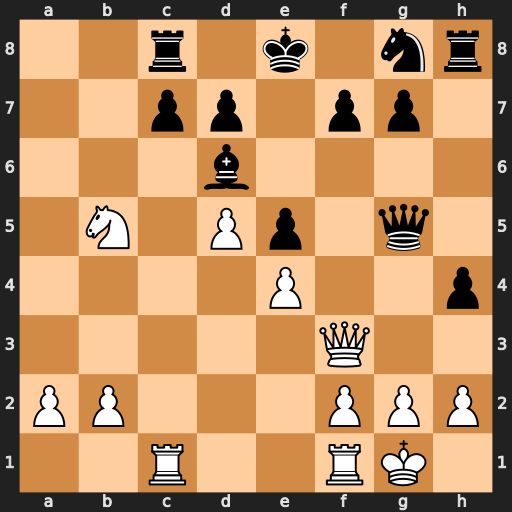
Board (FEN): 2r1k1nr/2pp1pp1/3b4/1N1Pp1q1/4P2p/5Q2/PP3PPP/2R2RK1
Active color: w
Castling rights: k
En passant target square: -
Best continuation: Nxd6+ cxd6 Rxc8+